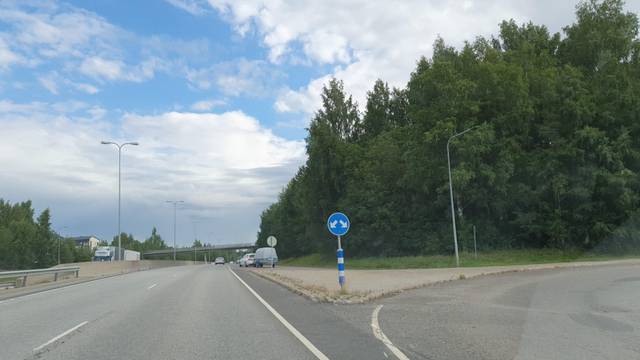
Region: Finland
Coordinates: 62.219, 25.725